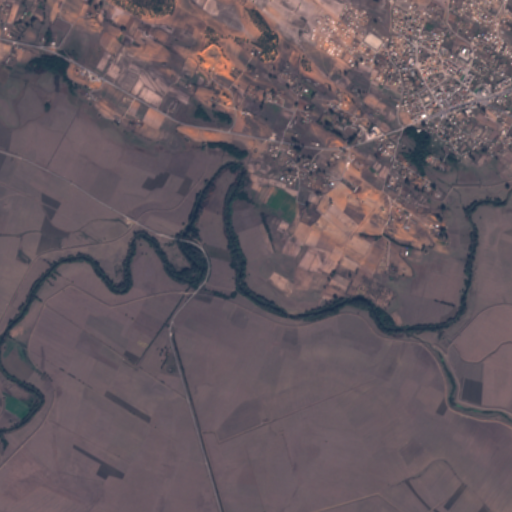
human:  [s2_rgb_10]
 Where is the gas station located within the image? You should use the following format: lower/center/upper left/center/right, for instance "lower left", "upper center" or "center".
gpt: The gas station is located in the upper left of the image.
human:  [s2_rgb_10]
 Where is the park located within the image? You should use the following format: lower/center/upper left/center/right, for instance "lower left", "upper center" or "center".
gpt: The park is located in the upper right of the image.
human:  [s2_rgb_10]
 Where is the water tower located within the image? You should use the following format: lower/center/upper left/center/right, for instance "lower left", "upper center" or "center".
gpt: The water tower is located in the upper right of the image.
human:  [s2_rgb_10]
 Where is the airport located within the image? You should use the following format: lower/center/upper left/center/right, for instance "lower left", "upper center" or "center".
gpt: There is no airport in the image.